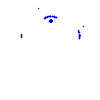
Particle: proton